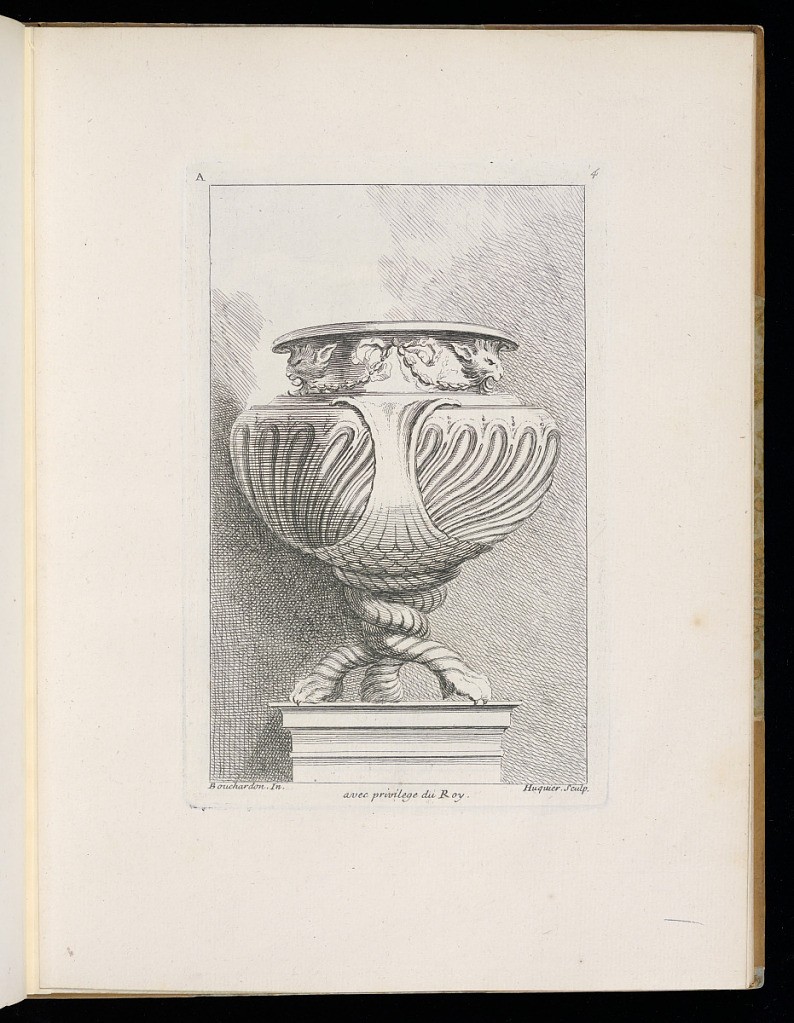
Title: Ornamental Vase Design
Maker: Edme Bouchardon, French, 1698–1762
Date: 1738-1749
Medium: Etching on laid paper
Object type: Print
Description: Vase with twisted claw feet elevated on a stacked pedestal. One handle of the vase is showing and has a fish-scale pattern at the bottom. The bottom of the vase has deep, angled carving. The neck of the vase is adorned with a ribbon and satyr masks. The plate is lettered and numbered.